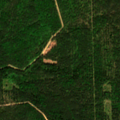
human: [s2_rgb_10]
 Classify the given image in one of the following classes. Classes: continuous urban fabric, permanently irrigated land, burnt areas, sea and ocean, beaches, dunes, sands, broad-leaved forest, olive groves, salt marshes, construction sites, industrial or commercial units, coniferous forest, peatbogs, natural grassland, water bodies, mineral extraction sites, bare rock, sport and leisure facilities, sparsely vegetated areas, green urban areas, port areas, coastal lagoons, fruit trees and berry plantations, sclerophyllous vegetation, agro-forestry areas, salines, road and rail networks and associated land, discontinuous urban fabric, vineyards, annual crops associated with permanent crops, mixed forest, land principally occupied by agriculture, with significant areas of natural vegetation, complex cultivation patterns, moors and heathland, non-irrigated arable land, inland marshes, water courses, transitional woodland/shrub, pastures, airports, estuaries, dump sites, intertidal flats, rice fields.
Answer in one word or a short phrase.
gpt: coniferous forest